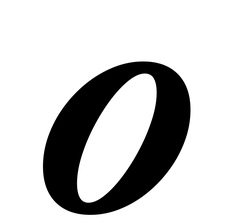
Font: LibreCaslonText-Italic_SemiBold_Italic